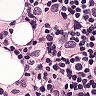
Metastatic tissue present: yes